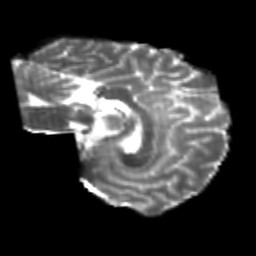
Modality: T2w
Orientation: sagittal
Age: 24
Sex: female
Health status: healthy
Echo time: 0.074 s